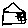
Label: house